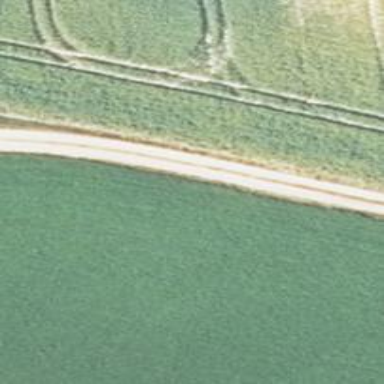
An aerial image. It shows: Track with grade2 pebblestone surface.